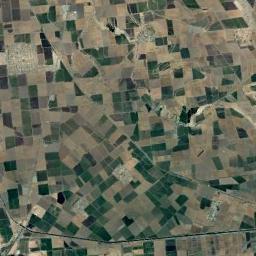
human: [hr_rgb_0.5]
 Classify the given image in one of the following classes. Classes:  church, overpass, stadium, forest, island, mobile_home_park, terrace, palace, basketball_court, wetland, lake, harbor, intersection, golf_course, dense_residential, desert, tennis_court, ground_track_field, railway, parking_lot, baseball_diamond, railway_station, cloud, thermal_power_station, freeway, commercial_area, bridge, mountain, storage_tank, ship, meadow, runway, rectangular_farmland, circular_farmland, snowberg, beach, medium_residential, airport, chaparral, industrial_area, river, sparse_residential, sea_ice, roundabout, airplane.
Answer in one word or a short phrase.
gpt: rectangular_farmland